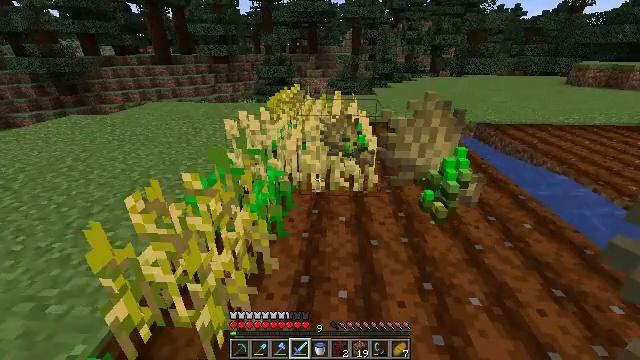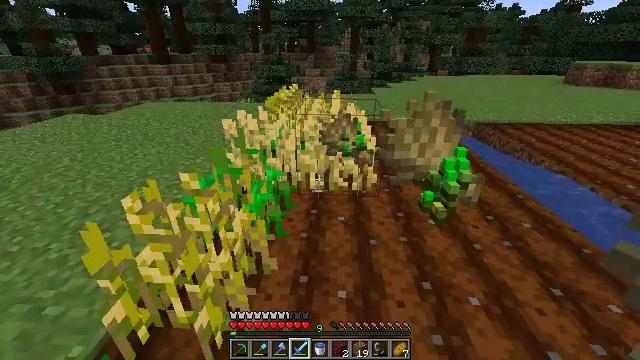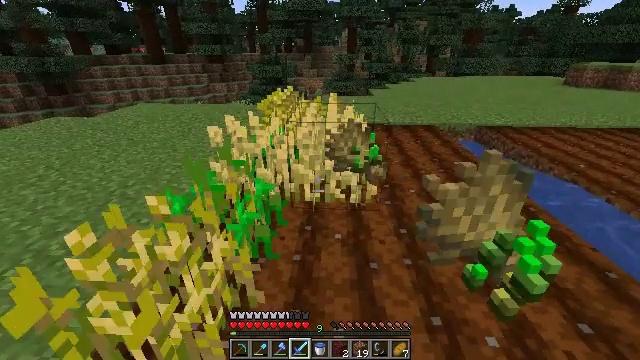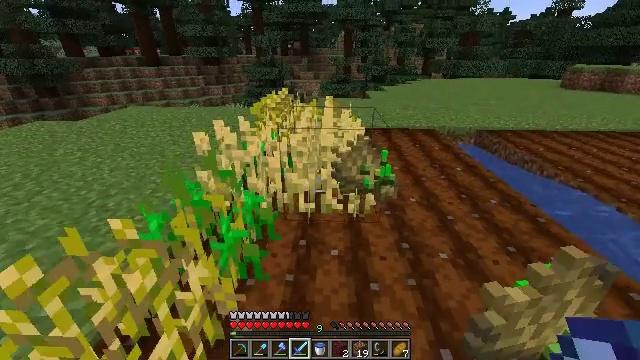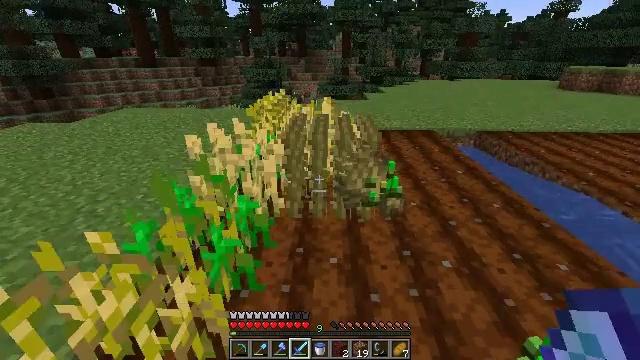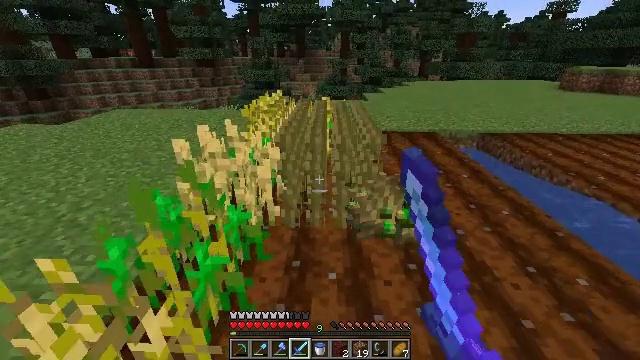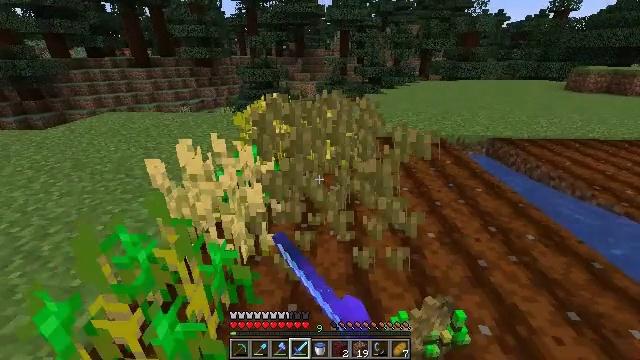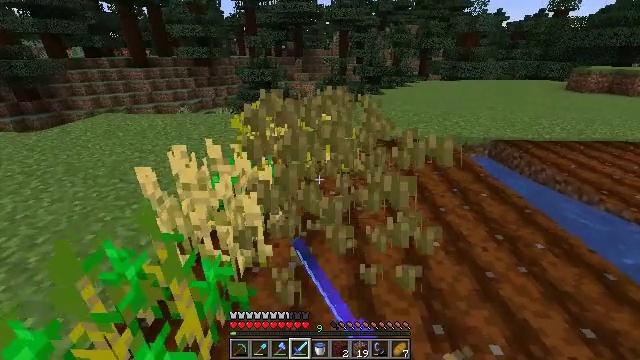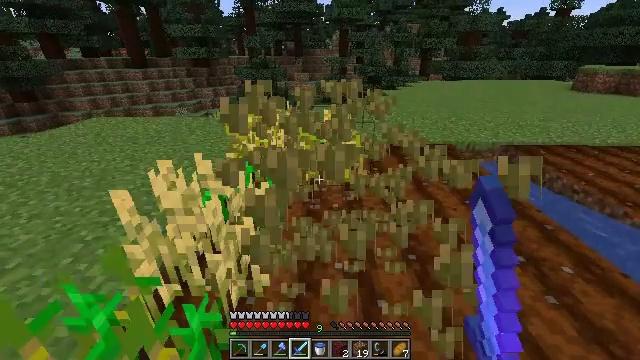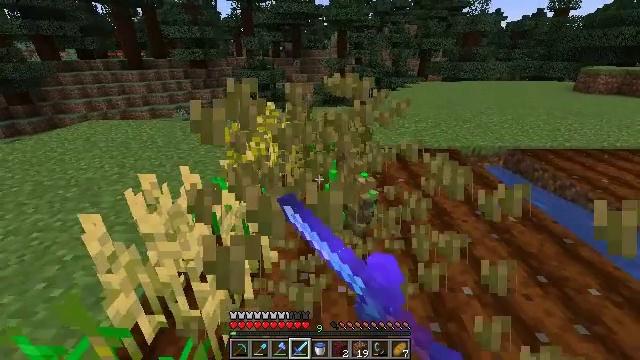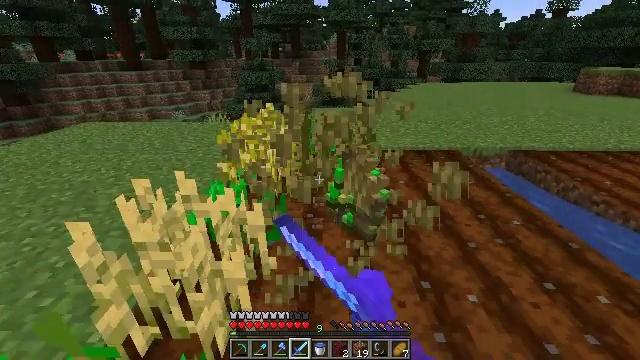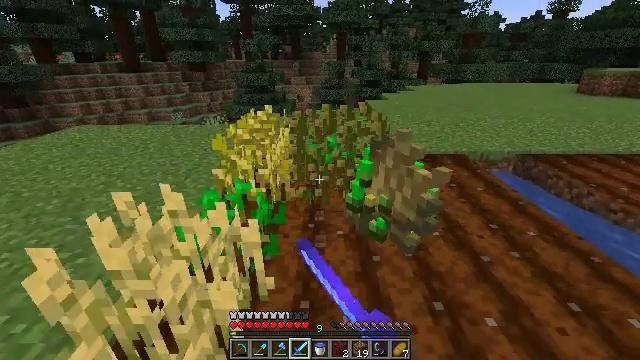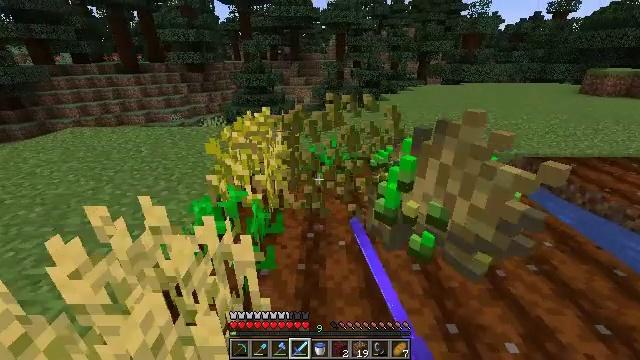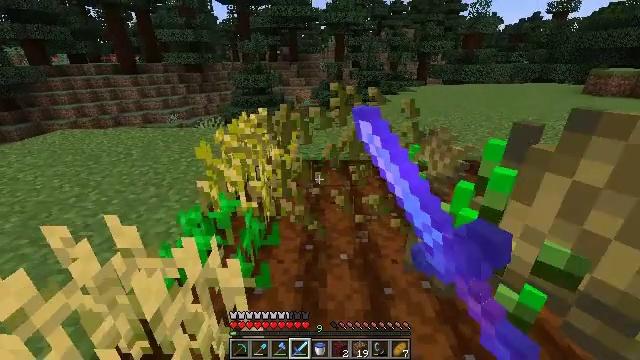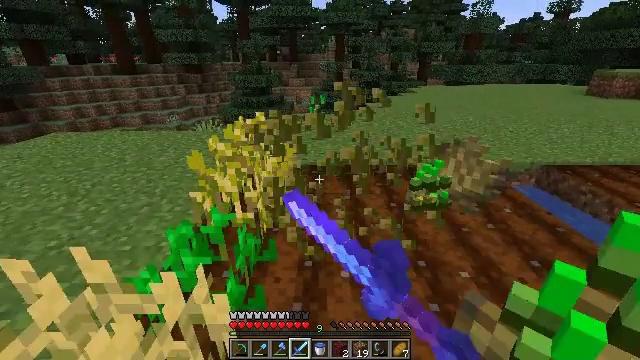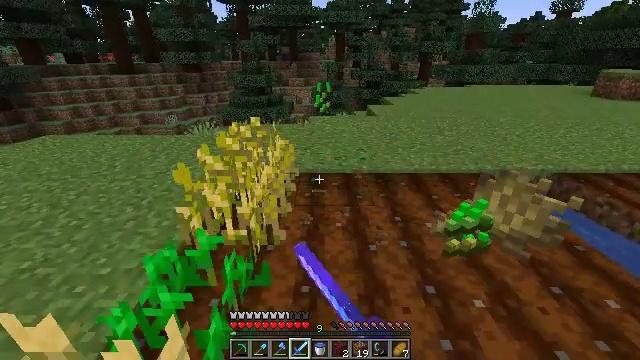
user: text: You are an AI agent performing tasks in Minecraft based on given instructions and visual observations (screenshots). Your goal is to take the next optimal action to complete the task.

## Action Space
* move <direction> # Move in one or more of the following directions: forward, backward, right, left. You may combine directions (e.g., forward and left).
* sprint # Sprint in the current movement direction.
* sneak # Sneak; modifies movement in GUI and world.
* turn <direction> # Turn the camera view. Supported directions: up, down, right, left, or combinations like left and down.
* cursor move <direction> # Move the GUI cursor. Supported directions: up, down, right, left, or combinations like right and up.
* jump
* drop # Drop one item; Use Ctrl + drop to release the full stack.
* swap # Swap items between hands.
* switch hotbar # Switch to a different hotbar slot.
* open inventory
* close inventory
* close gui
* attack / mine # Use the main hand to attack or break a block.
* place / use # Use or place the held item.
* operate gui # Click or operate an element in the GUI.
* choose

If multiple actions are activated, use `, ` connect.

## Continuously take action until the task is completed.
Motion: motion action
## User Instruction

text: Harvest wheat from the field.
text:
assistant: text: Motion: move forward
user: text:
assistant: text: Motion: move forward
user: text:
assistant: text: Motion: move forward
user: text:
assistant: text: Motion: move forward, attack / mine
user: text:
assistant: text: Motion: move forward, attack / mine
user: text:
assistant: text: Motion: move forward, attack / mine
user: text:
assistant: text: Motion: move forward, attack / mine
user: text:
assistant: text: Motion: move forward, attack / mine
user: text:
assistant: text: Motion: move forward, attack / mine
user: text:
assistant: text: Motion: move forward, attack / mine
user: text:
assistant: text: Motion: move forward, attack / mine
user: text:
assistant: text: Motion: move forward, attack / mine
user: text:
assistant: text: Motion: move forward, attack / mine
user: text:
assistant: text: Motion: move forward, attack / mine
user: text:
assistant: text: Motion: move forward
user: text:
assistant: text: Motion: move forward
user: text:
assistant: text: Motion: move forward
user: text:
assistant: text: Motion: move forward and move right
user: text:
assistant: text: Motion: move forward and move right
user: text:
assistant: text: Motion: move forward and move right
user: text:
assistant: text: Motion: move forward and move right, turn left and down
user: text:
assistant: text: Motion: move forward and move right, turn left and down
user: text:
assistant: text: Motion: move forward and move right, turn left and down
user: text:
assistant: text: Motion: move forward and move right, turn left
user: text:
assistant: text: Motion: move forward and move right, turn left
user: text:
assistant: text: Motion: move forward and move right, turn left
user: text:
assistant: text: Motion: move forward and move right, turn left
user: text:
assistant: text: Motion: move forward and move right, turn left
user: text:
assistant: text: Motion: move forward and move right, turn left
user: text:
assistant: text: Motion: move forward and move right, turn left